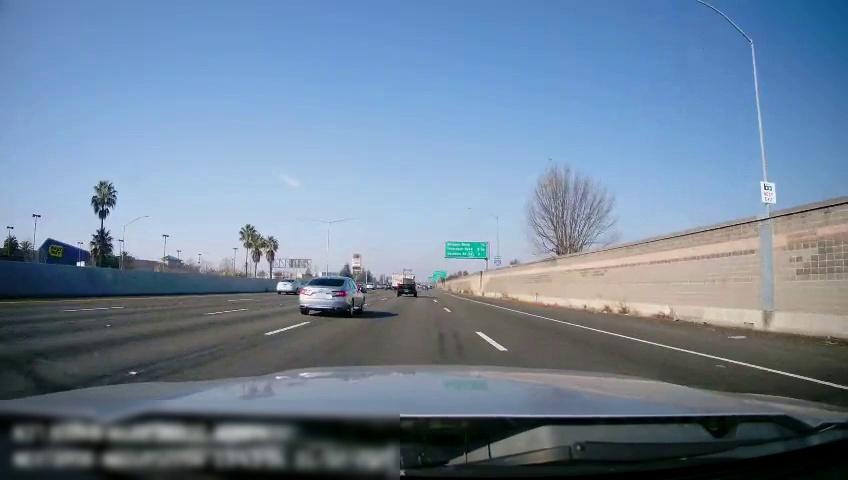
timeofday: Day
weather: Sunny
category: Drivable Space
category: Vehicles | Car
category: Vehicles | Truck
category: Vehicles | Truck
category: Vehicles | SUV
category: Lanes | Alternate Lane
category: Lanes | Current Lane
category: Lanes | Alternate Lane
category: Lanes | Alternate Lane
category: Lanes | Alternate Lane
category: Lanes | Alternate Lane
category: Traffic | Signs